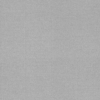
Label: dusty